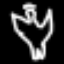
Label: angel